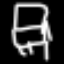
Label: chair